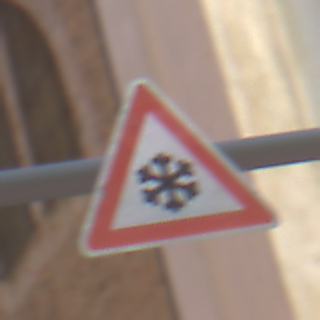
Verkehrszeichen: SchneeOderEisglaette
Umgebung: Outdoor, Urban
Tageszeit: MorningAfternoon
Wetter: Clear
Licht: Natural
Jahreszeit: NotSpecified
Kontrast: HighContrast